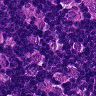
Metastatic tissue present: yes